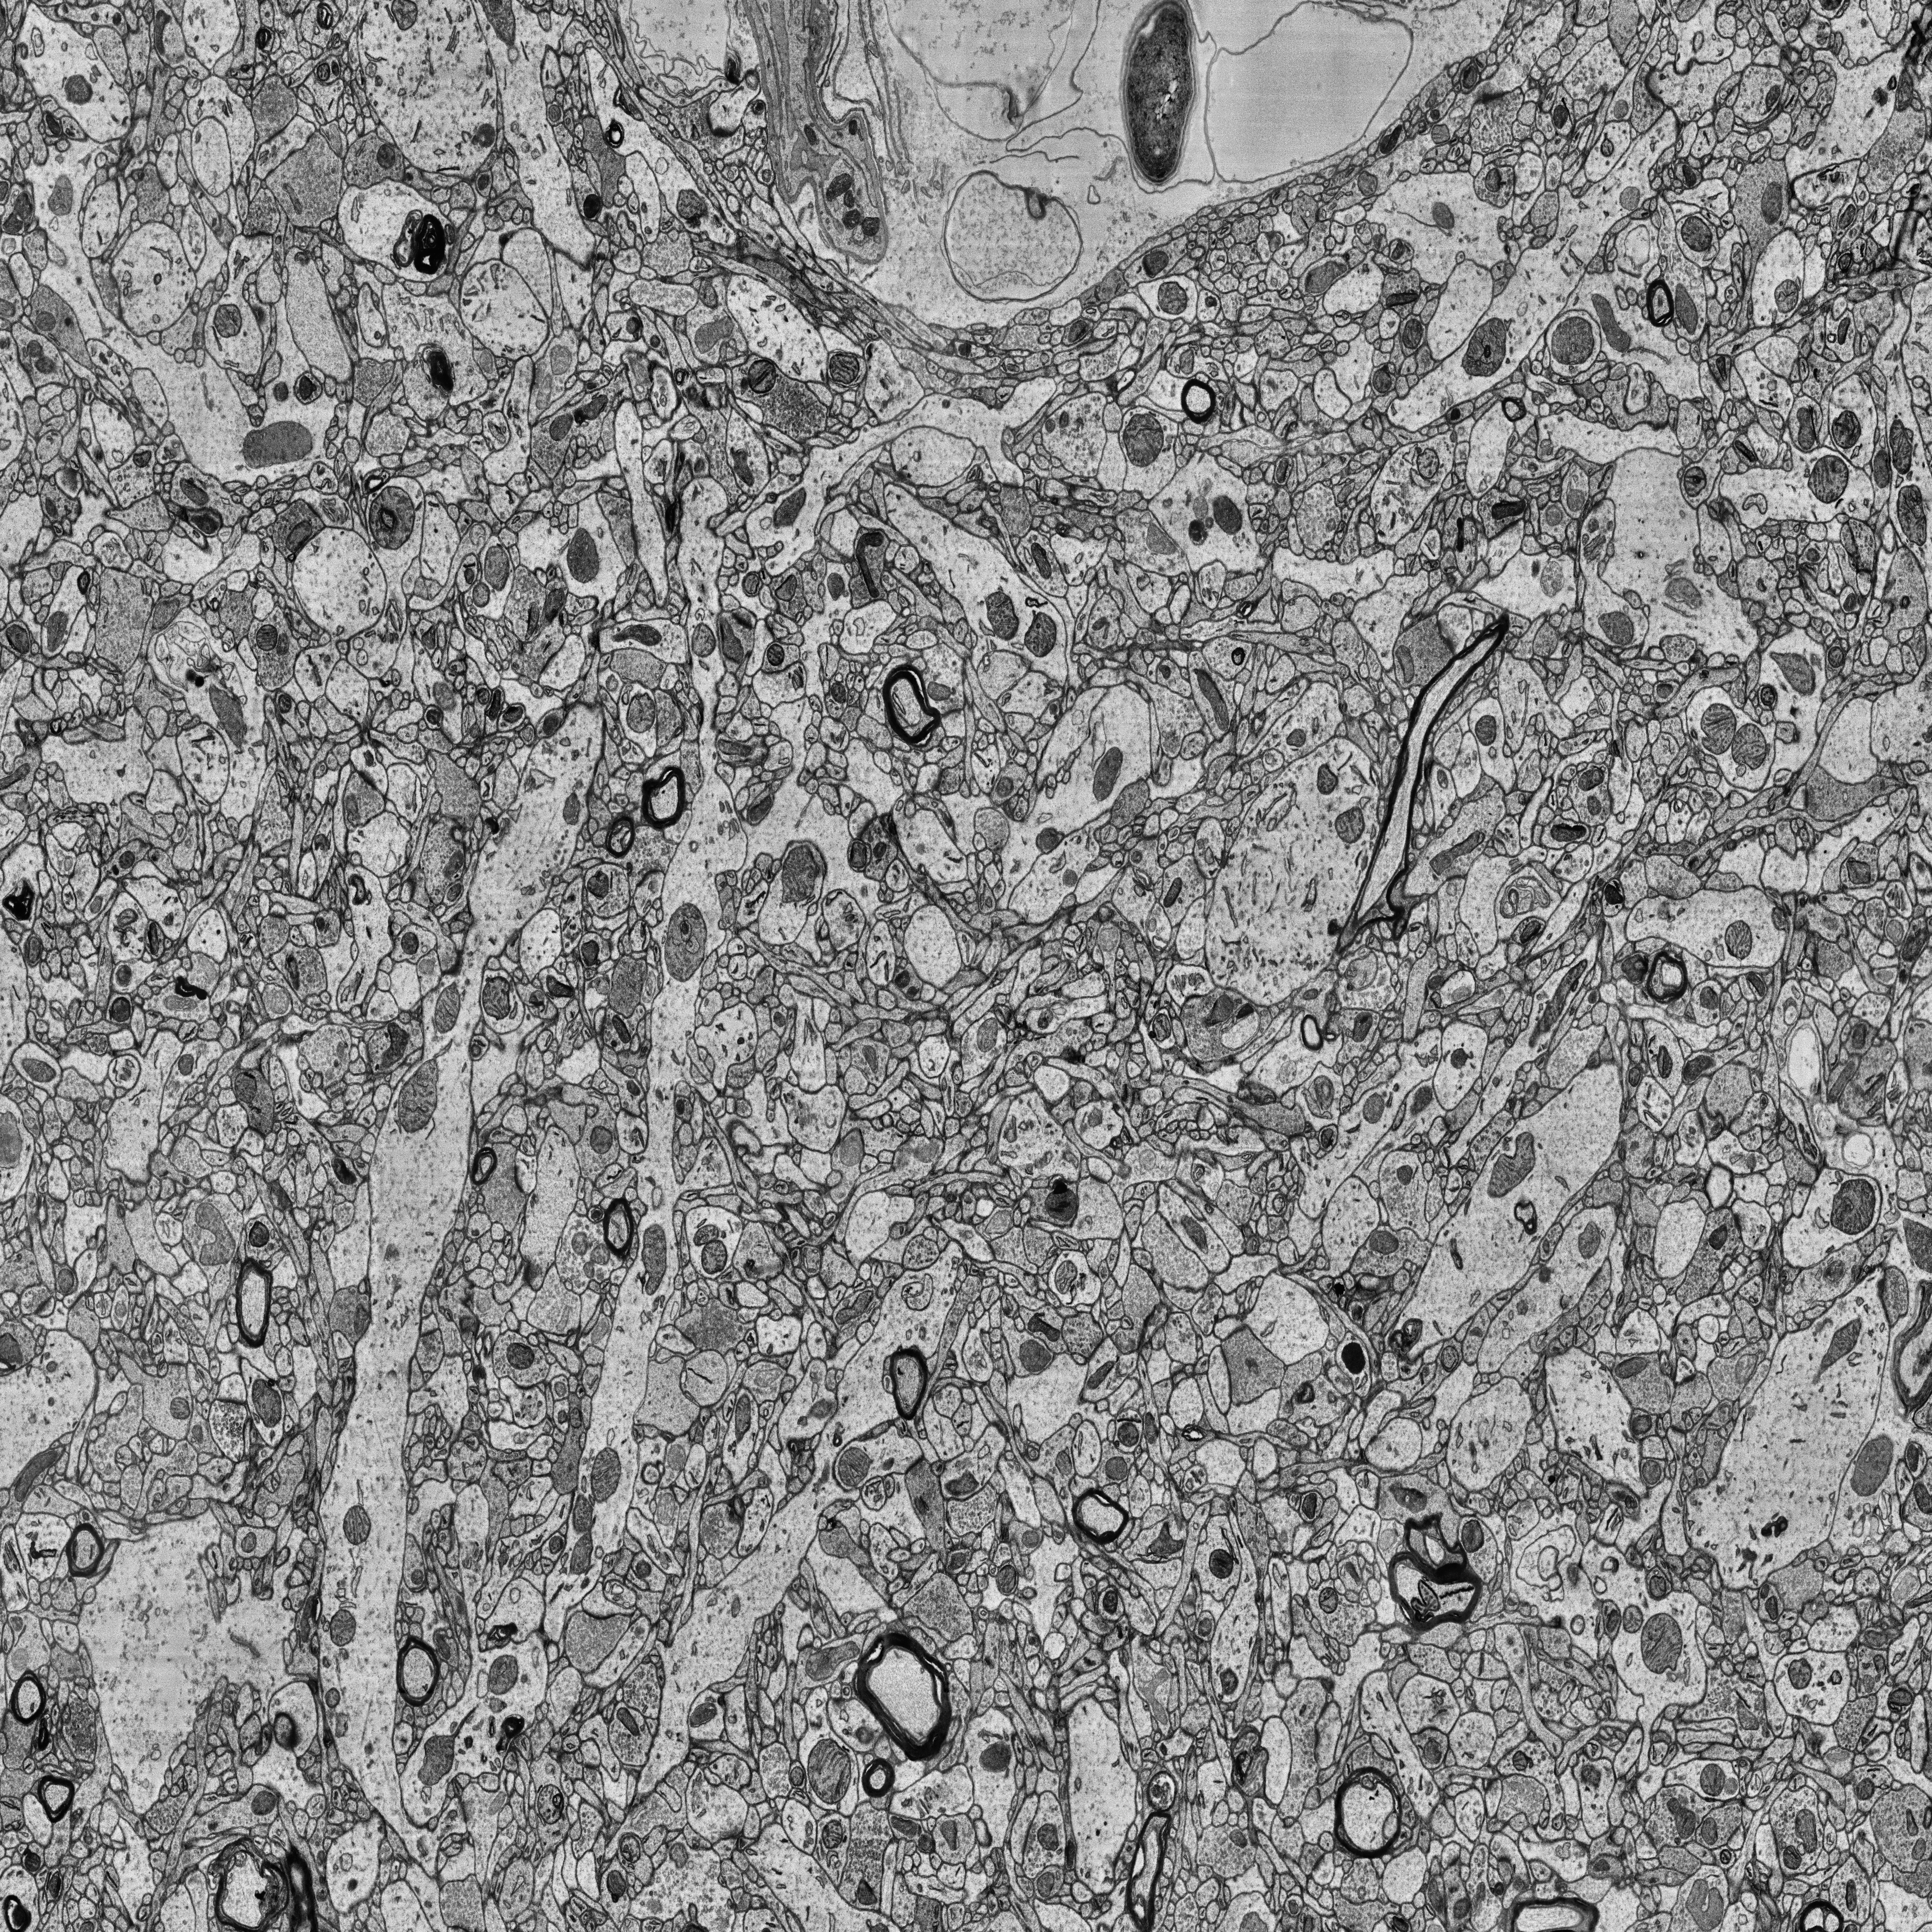
Electron microscopy slice of human cortex tissue
Slice depth (z): 65
Mitochondria instances in slice: 476